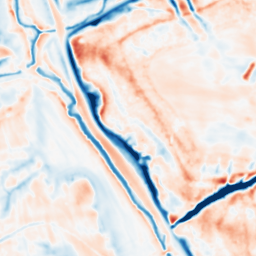
Category: multiscale
Decomposition family: dog_multiscale
Decomposition parameters: sigma_ratio: 1.6
n_scales: 4
base_sigma: 1
Upsampling method: bicubic_3x
Upsampling parameters: scale: 3
Upsampling scale: 3